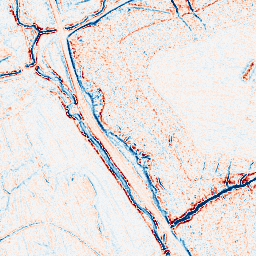
Category: edge_preserving
Decomposition family: anisotropic_diffusion
Decomposition parameters: iterations: 5
kappa: 30
gamma: 0.15
Upsampling method: cubic_mitchell
Upsampling parameters: scale: 4
Upsampling scale: 4